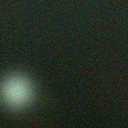
Screen state: off